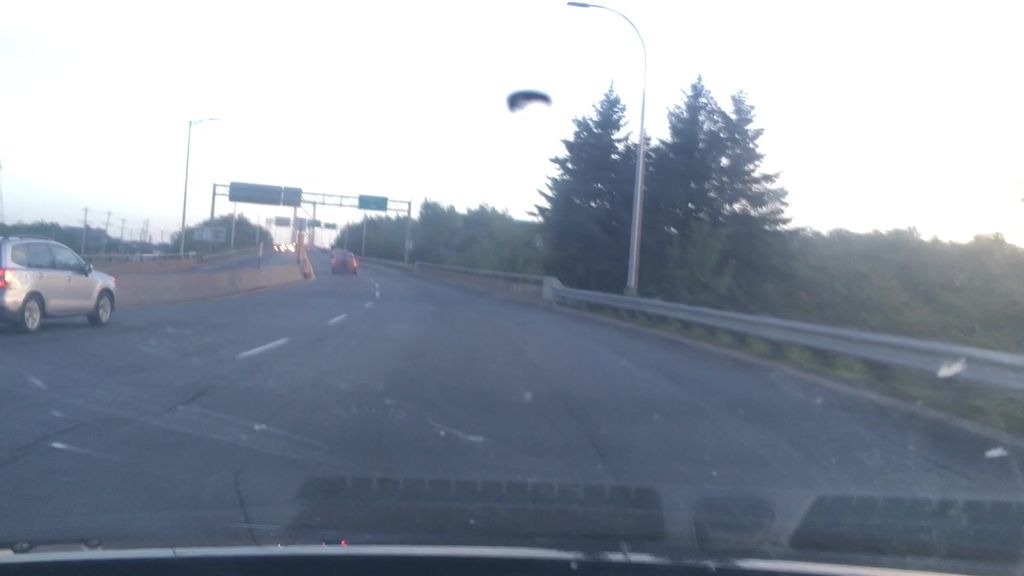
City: halifax